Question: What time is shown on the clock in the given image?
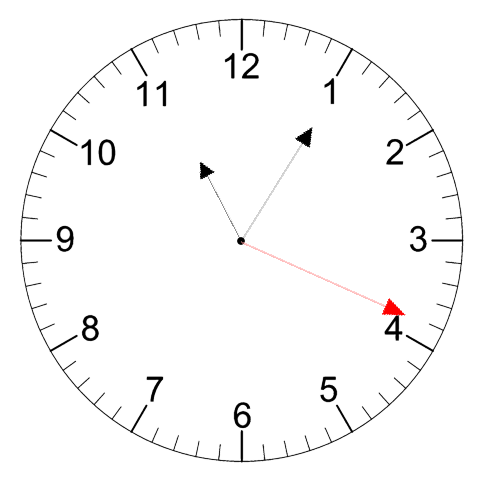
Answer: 11:05:19